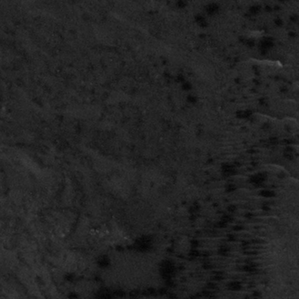
Label: frost